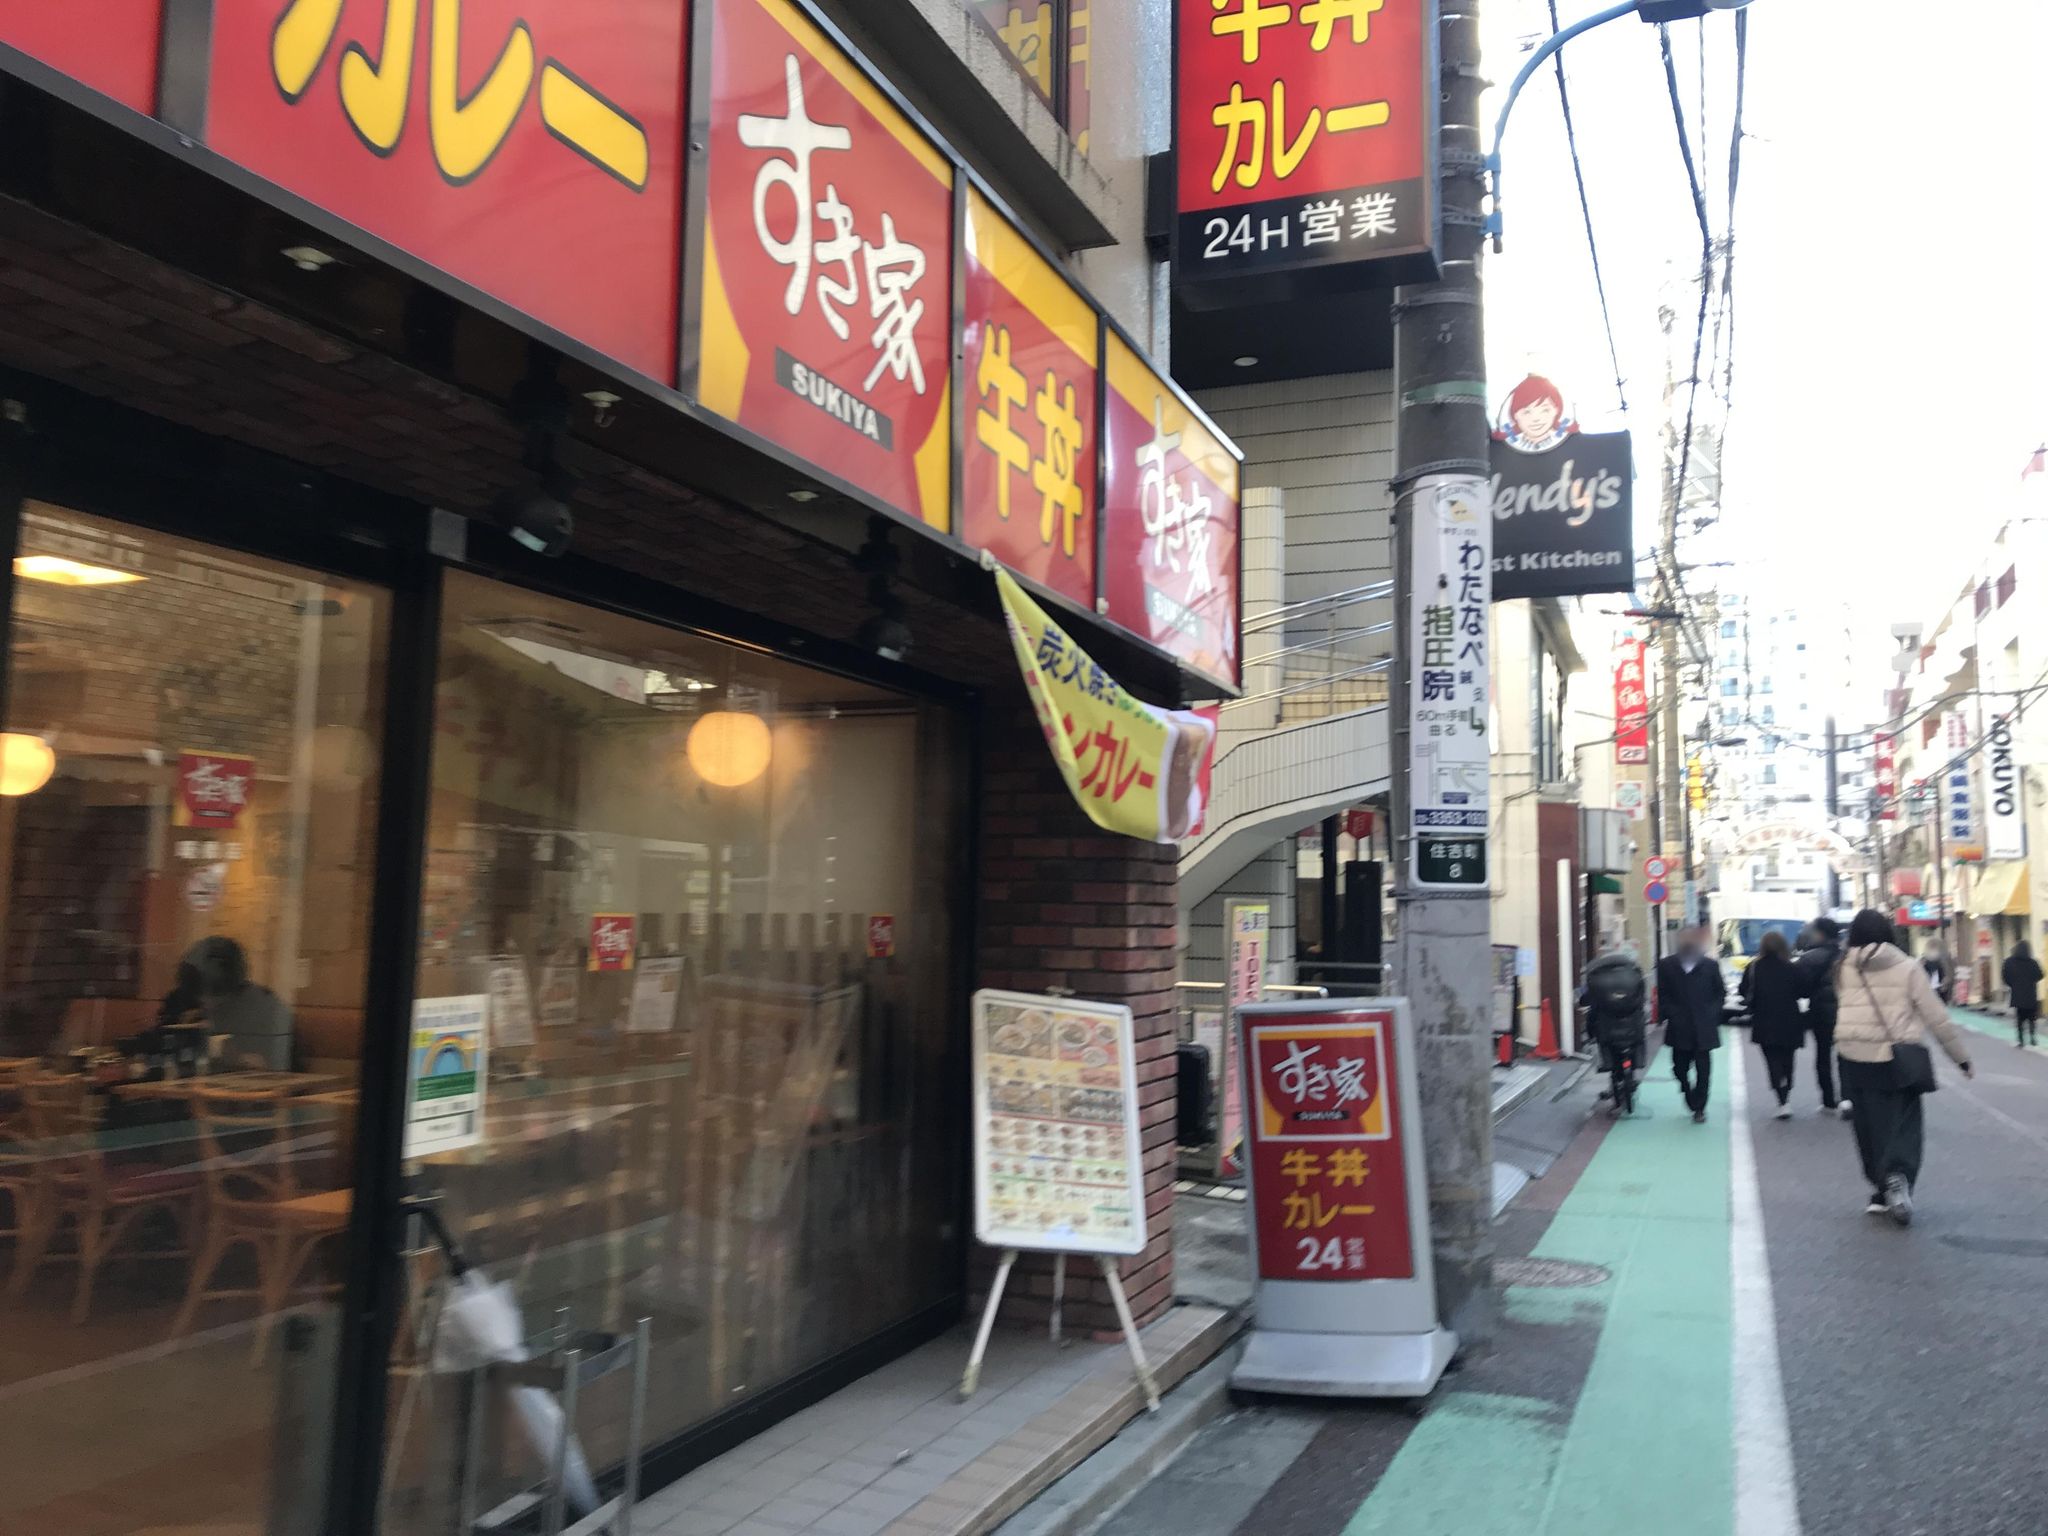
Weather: clear
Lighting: day
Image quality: good
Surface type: walking surface
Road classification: steps, residential, service
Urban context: urban centre
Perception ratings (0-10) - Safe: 2.35, Lively: 8.19, Beautiful: 4.26, Boring: 2.65, Depressing: 6.97, Wealthy: 3.48